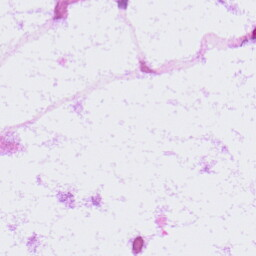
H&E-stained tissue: LymphNode